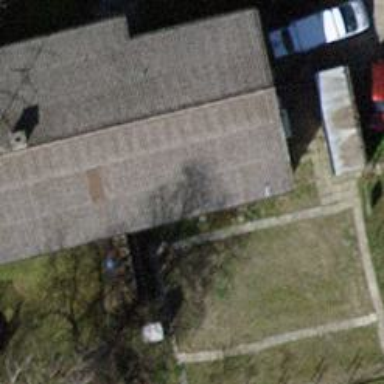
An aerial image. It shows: Detached building with gabled roof.